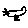
Label: bird